Question: I have a UITableView I have tabs too:

When I click a cell, it opens a new viewControler, but I cant set the tabs, how can i do this?
Thank you in advace!
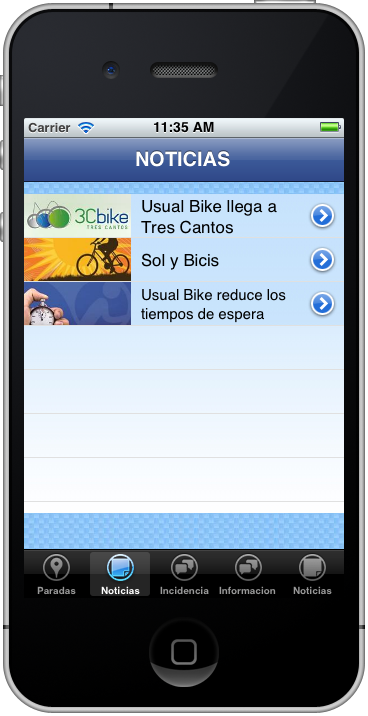
Answer: You can do this using this code...
when you are selecting cell
'''
[self.tabBarController setSelectedIndex:index];
'''